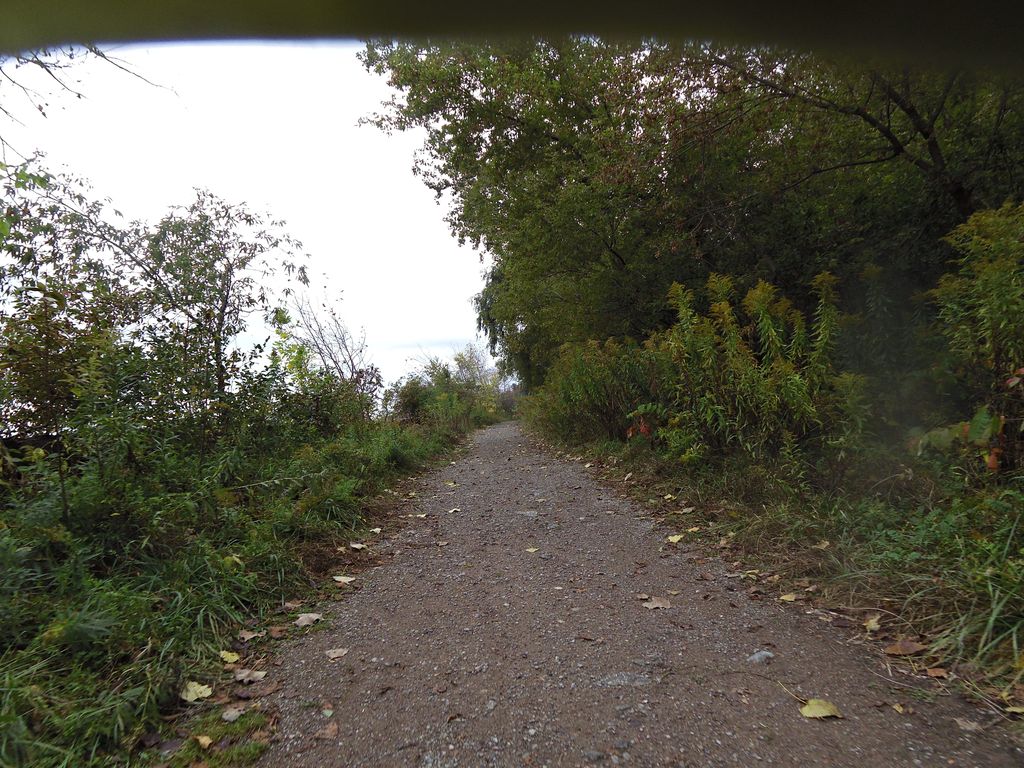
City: toronto